Question: What is the name of the society?
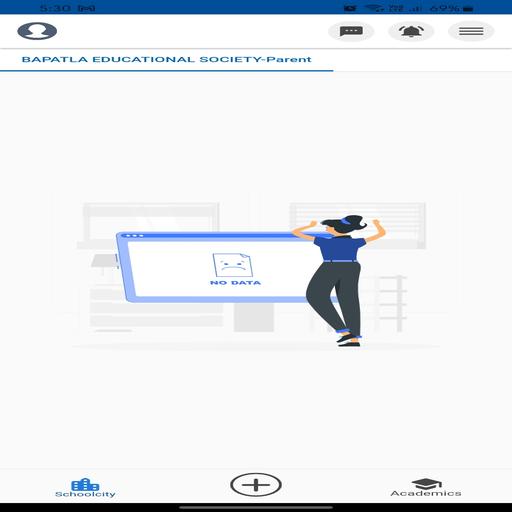
Answer: Bapatla Educational Society